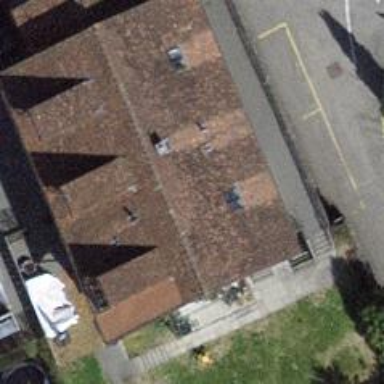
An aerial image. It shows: Building with tile roof.